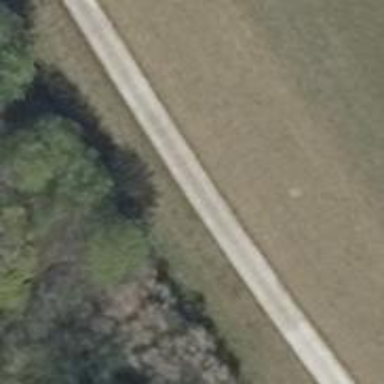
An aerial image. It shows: Concrete track with grade 1 quality.